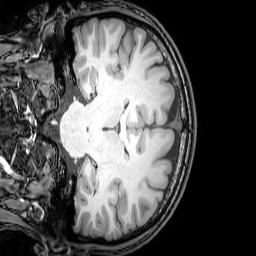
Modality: T1w
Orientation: coronal
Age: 24
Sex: male
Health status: healthy
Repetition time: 0.081 s
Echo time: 0.037 s